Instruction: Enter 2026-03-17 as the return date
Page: home
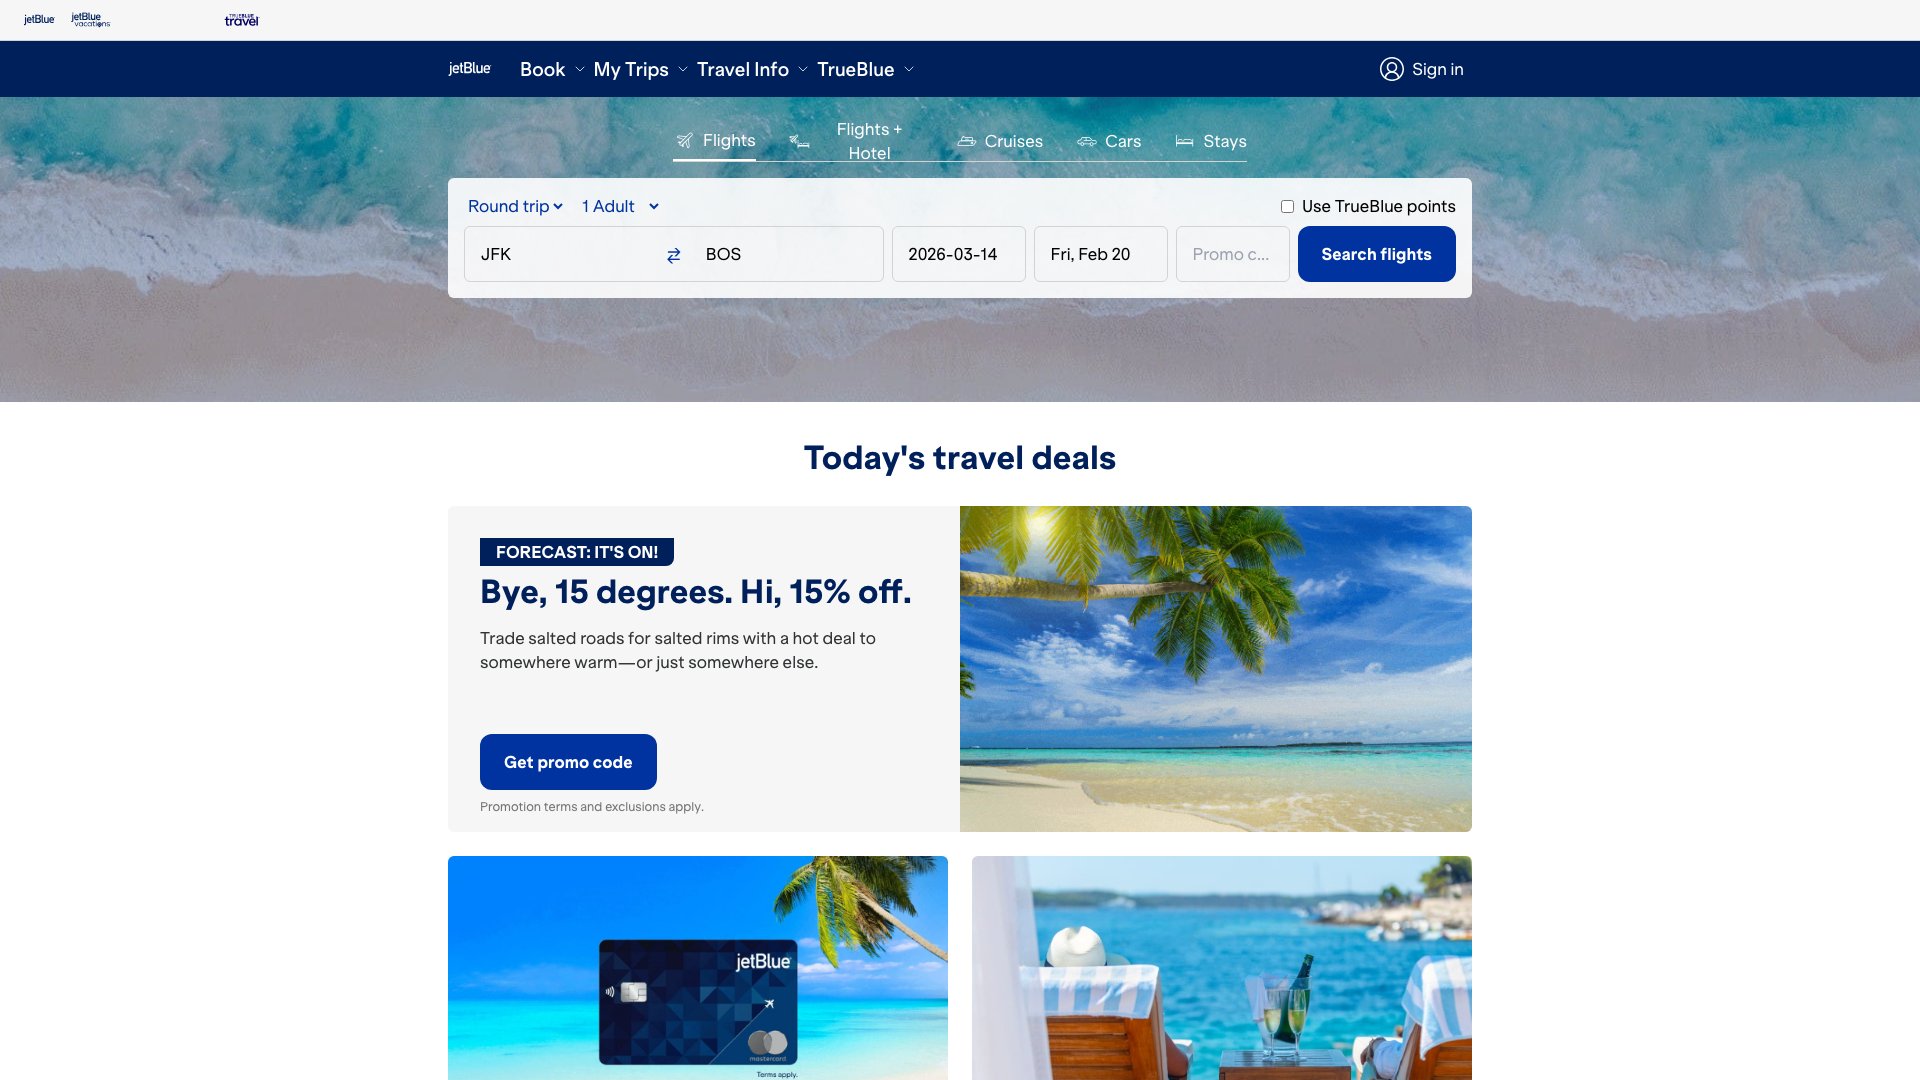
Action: type